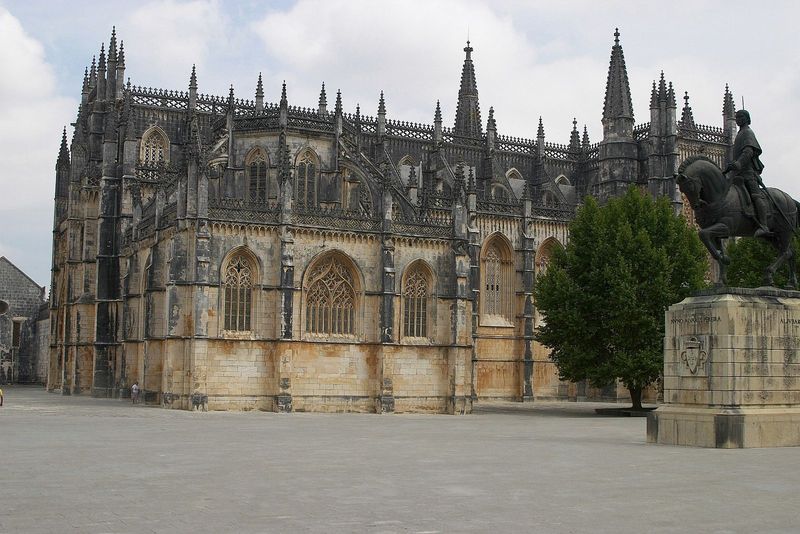
Titel: Kloster und Klosterkirche Santa Maria da Vitória in Batalha
Standort:  ()
Schlagwörter: baum, fenster, dach, stein, kirche, spitzen, gotik, pferd, reiter, statue, arches, blue, church, white, window, black, gray, green, old, windows, yellow, decorative, brown, foto, türme, kathedrale, sandstein, clouds, man, sky, stone, tree, building, roof, summer, tower, trees, aussen, knight, castle, shadow, cross, monument, photo, outside, bauwerk, leaves, cathedral, courtyard, square, spitzdach, bricks, gothic, tracery, religion, trefoil, horse, steep, god, shade, spire, steeple, outdoor, tan, stones, pedestal, chruch, towers, dirty, holy, queen, european, rider, stained glass, spires, corner, paved, limestone, arched, finials, uk, buttress, pollution, kings, squar, trevoil, statie, neuf, ukuik, kmight, 나무, 동상, 말, 옛날건물